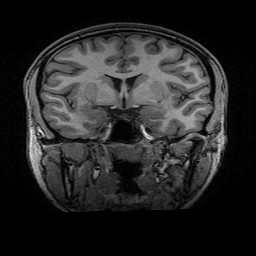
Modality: T1w
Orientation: sagittal
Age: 22
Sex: female
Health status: healthy
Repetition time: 2.53 s
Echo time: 0.0034 s